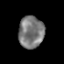
Tissue: prostate
Cell type: Myeloid cells
Senescence score: 0.8207
Nuclear area (px): 789
Mean DAPI intensity: 122.217